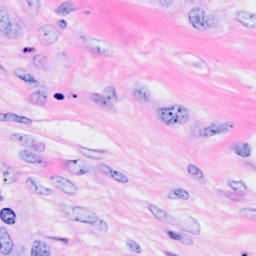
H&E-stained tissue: Breast